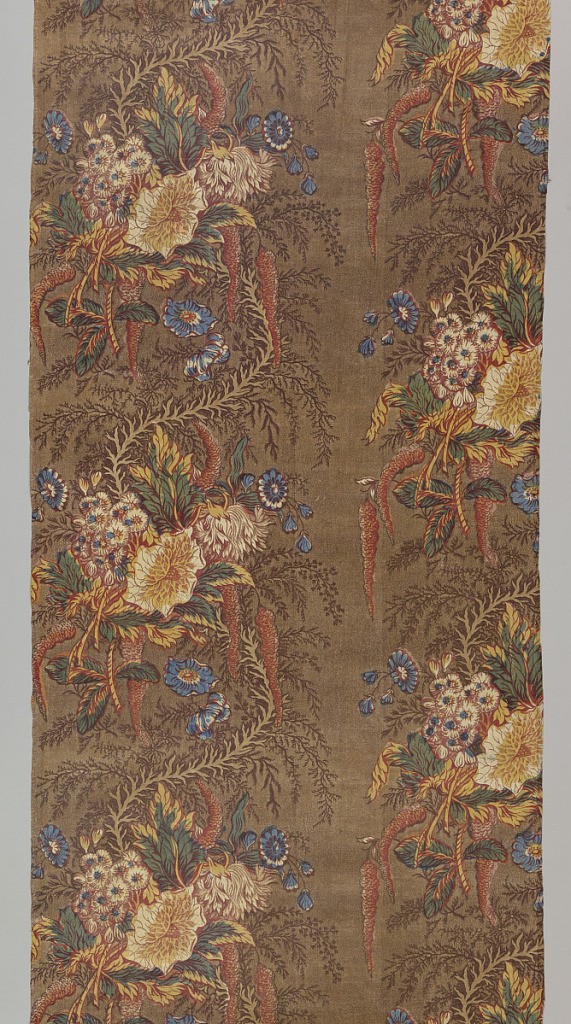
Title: Textile
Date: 1825–35
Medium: cotton Technique: roller (mule) printed on plain weave
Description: Section from a curtain of brown ground glazed chintz, with design of flowers etc. arranged in perpendicular curving vine, printed in yellow, blue, red, brown. !!! Rather coarse overprinting, probably by block, background possibly roller-printed. One selvage pieced in length.